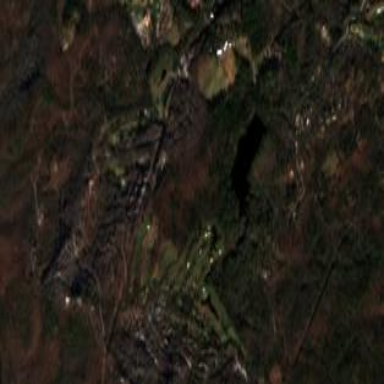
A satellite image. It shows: Golf course.